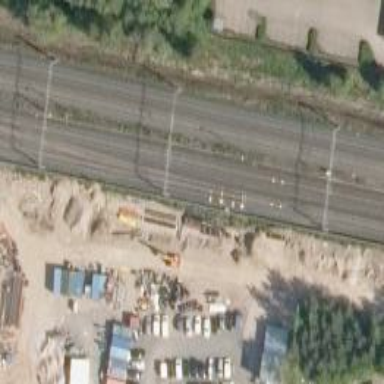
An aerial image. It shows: Railway track with continuous electrified contact lines.